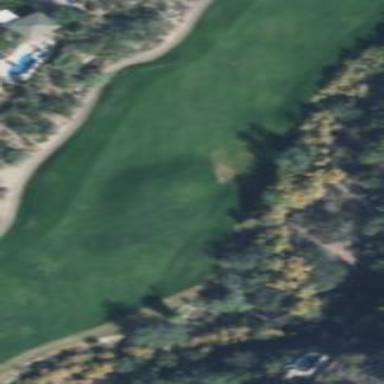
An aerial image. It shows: Grassy fairway on golf course.